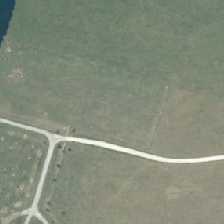
Land cover: shortrotation_cropland